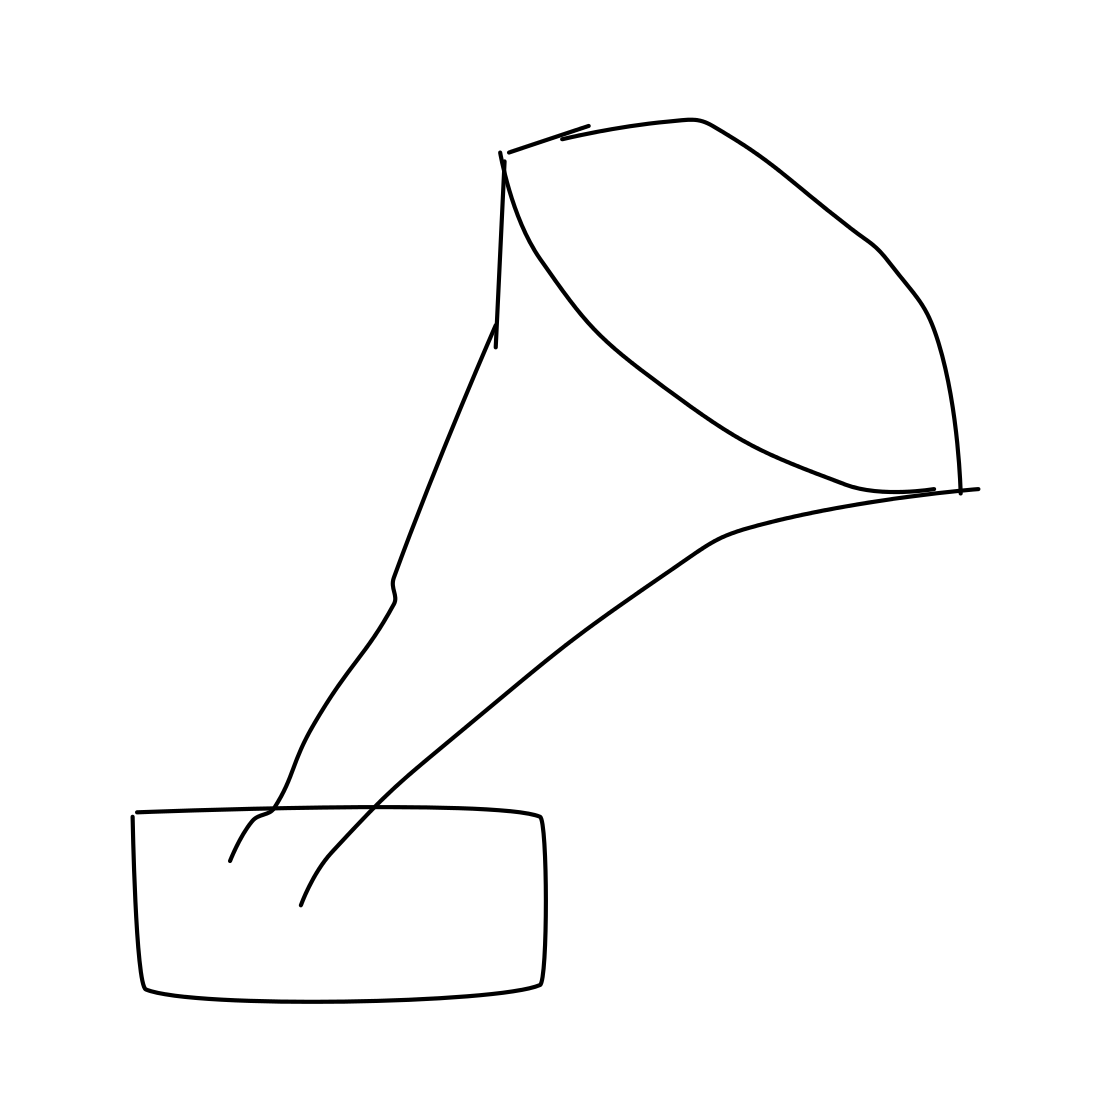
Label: megaphone